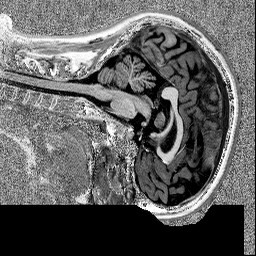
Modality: MP2RAGE
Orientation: sagittal
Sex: female